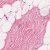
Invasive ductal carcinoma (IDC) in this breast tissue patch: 0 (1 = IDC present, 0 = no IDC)